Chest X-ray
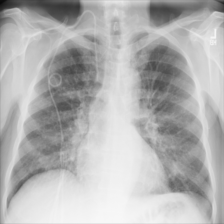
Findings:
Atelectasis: negative
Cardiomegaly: negative
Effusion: negative
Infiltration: negative
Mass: negative
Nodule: negative
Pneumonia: negative
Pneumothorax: negative
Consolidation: negative
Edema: negative
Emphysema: negative
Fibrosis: negative
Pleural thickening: negative
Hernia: negative